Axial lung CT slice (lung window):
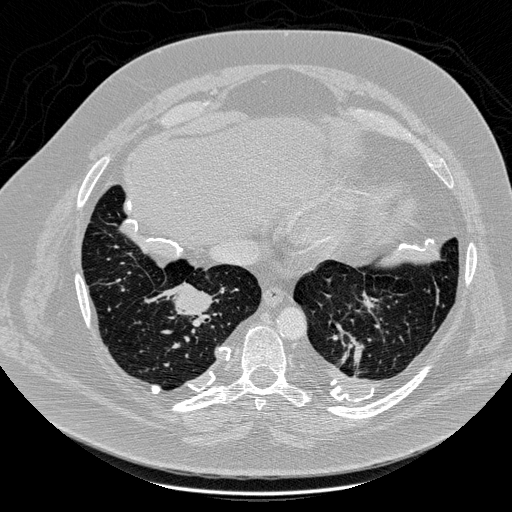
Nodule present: yes
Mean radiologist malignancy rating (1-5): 5